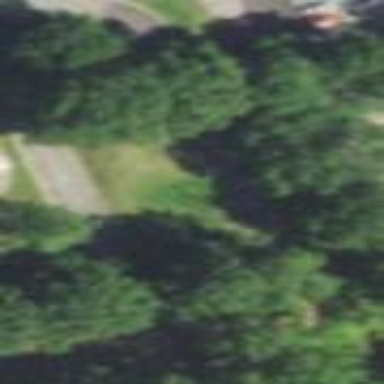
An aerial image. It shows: Paved driveway designated as service road.